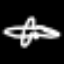
Label: airplane